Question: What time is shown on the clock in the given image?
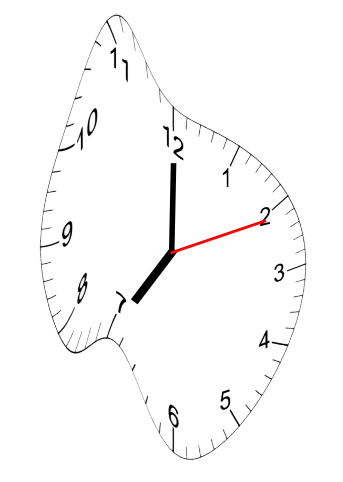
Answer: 07:00:11